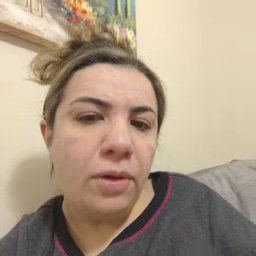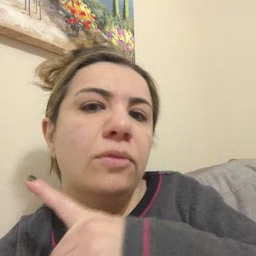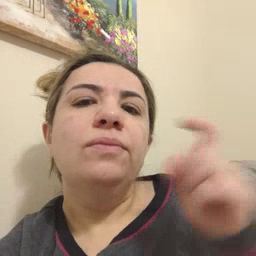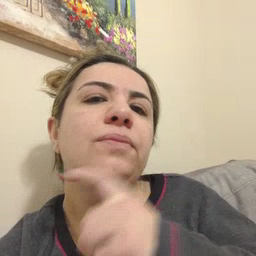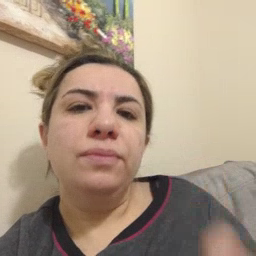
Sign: dryer